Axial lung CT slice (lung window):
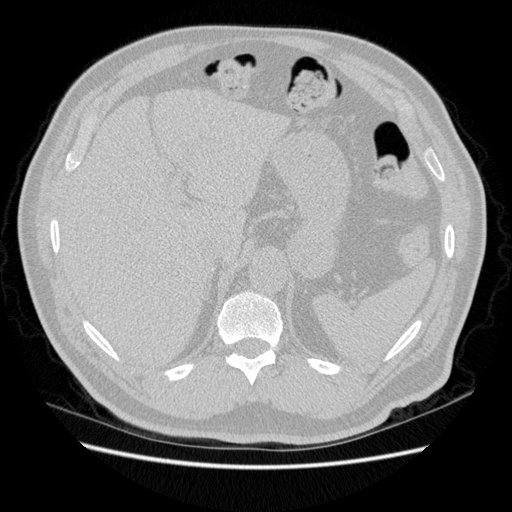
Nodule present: no